Field crop: maize
Growth stage: 2
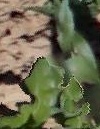
Species: maize